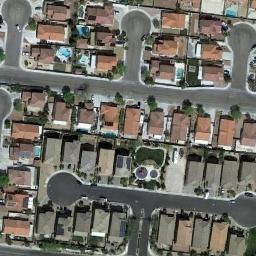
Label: dense_residential